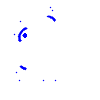
Particle: electron